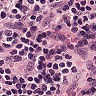
Metastatic tissue present: no